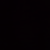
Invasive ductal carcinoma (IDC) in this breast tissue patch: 0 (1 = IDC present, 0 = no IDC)